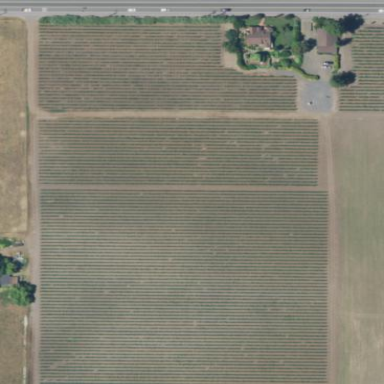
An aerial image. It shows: Vineyard with grape crops.